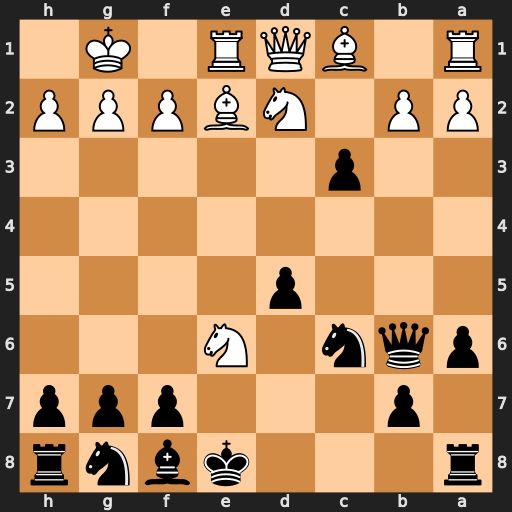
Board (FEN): r3kbnr/1p3ppp/pqn1N3/3p4/8/2p5/PP1NBPPP/R1BQR1K1
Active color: b
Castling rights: kq
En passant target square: -
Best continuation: cxd2 Qxd2 fxe6